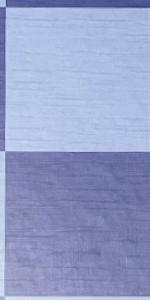
Label: Empty